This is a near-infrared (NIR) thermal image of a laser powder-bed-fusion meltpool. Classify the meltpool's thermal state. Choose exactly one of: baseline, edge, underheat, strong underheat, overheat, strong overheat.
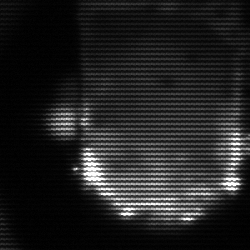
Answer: baseline